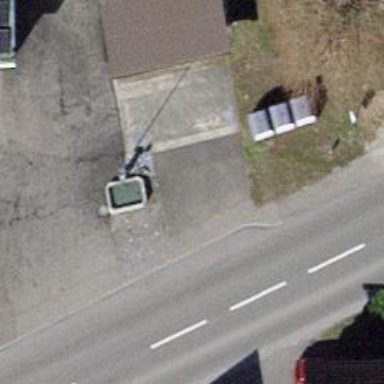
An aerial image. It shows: Fountain.